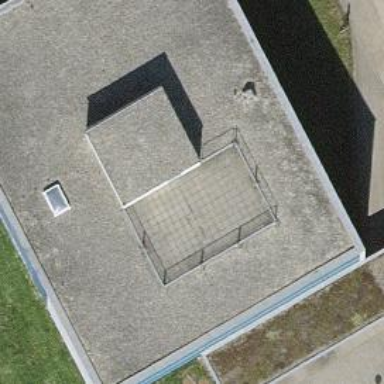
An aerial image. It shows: School building.